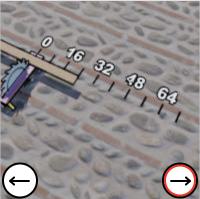
Task: length
Answer: 24
First scale value: 16.0